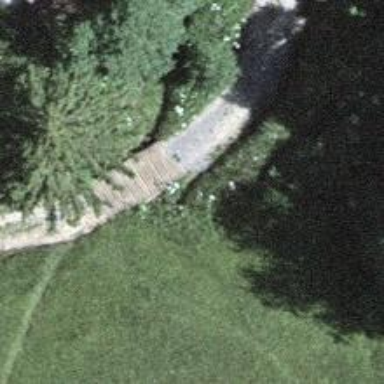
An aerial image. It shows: Gravel track road with bridge.